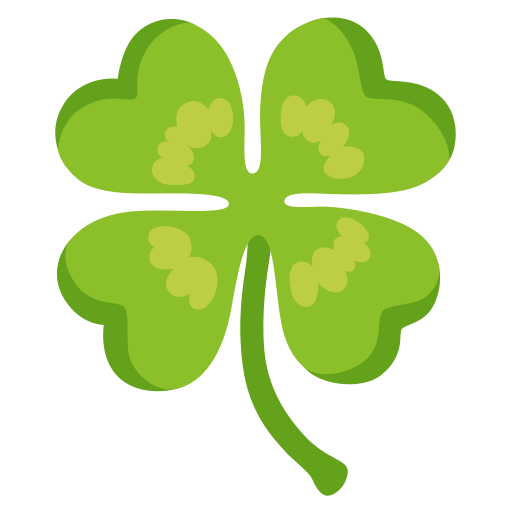
Emoji: 🍀